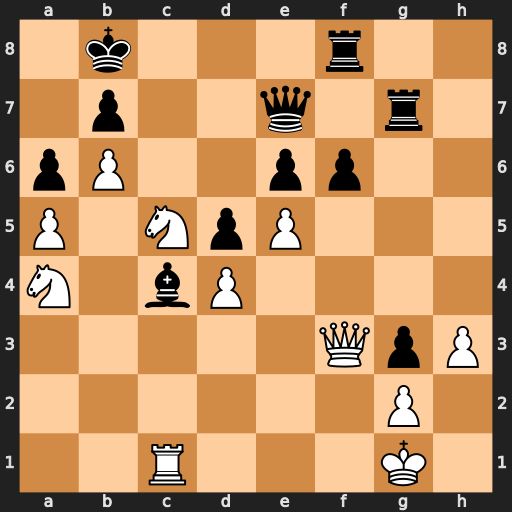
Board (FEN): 1k3r2/1p2q1r1/pP2pp2/P1NpP3/N1bP4/5QpP/6P1/2R3K1
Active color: w
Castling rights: -
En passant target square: -
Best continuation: exf6 Qxf6 Nxe6 Rgg8 Nxf8 Qxd4+ Kh1